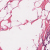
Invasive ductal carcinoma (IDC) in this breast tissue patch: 1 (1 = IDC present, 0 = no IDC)